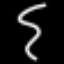
Label: squiggle